Current action and preconditions to check: trajectory_clear

Your task: For each precondition in the list above, predict whether it will hold at this action.

Consider the current scene as observed from the mobile robot's camera, and analyze the predicted future states of all dynamic agents (e.g., people, animals, vehicles, or any moving entities) within the NEXT SECOND.

IMPORTANT: Only answer "very likely" if you are absolutely certain—based on strong, clear evidence—that a dynamic agent will violate the precondition in the predicted future state. Do NOT answer "very likely" for unlikely, ambiguous, or low-probability risks.

Ask yourself for each precondition: Is there a high probability, with clear and convincing evidence, that the predicted future states of any dynamic agent will interfere with the predicted future state of the currently executing action within the NEXT SECOND, causing that precondition to fail?

Assess the risk level based on these predictions. Use "likely" or "very likely" if motions create a clear risk of interference.

Use "neutral" or "improbable" if agents are nearby but their predicted paths are clearly diverging or non-conflicting.

Failure Risk Categories: "very improbable", "improbable", "neutral", "likely", "very likely"

Answer Format: Output ONLY the probability_of_failure value from these categories: "very improbable", "improbable", "neutral", "likely", "very likely"

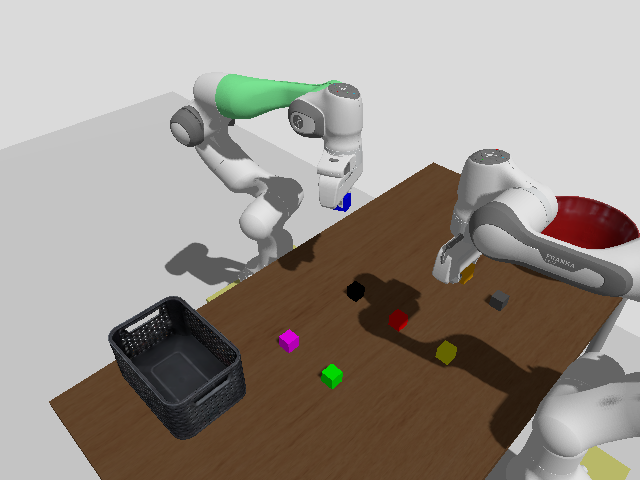

Answer: very improbable